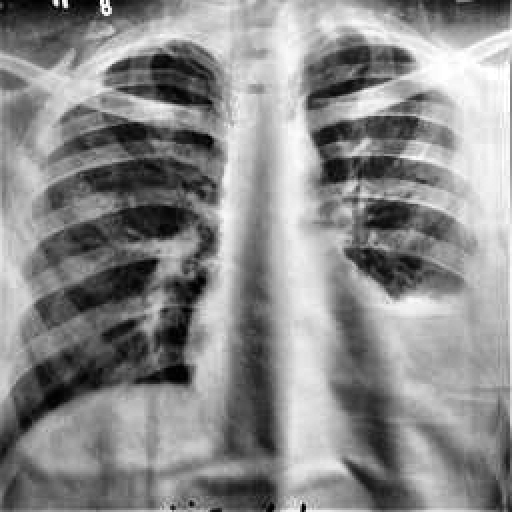
Finding: TUBERCULOSIS